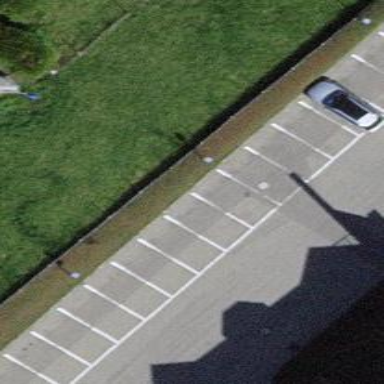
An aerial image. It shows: Street side parking area.